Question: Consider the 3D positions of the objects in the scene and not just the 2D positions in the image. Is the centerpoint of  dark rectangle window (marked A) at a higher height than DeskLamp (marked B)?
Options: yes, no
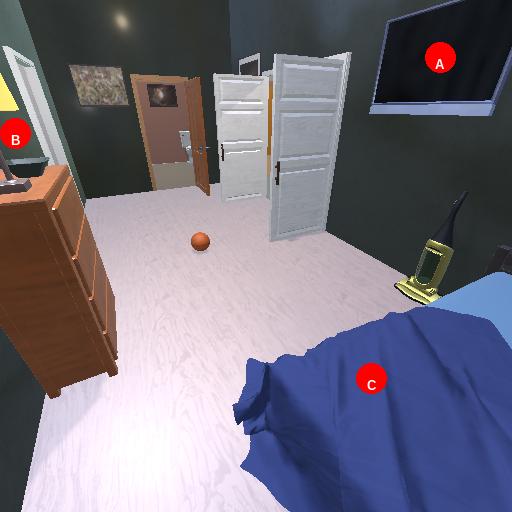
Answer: yes